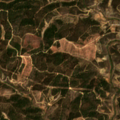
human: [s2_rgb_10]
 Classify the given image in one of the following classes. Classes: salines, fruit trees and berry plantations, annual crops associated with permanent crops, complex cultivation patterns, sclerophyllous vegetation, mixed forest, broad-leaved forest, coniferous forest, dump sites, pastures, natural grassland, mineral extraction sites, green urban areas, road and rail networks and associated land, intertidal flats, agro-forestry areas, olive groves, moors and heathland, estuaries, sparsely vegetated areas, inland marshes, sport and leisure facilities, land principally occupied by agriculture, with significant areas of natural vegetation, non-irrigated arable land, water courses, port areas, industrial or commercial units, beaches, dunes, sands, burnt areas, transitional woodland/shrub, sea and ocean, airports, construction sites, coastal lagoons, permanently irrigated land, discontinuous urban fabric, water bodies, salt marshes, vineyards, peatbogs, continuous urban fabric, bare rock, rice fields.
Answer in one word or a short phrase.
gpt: olive groves, land principally occupied by agriculture, with significant areas of natural vegetation, mixed forest, transitional woodland/shrub